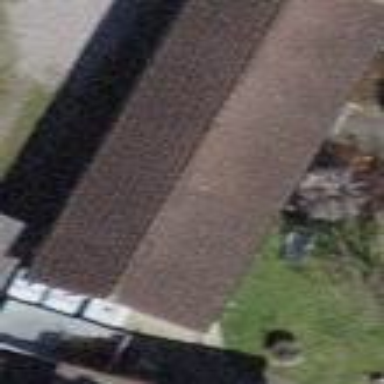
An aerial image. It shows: Carport building.